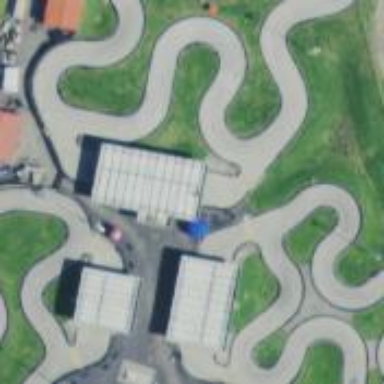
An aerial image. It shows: Karting raceway road for racing enthusiasts.